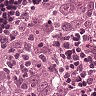
Metastatic tissue present: yes